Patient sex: M
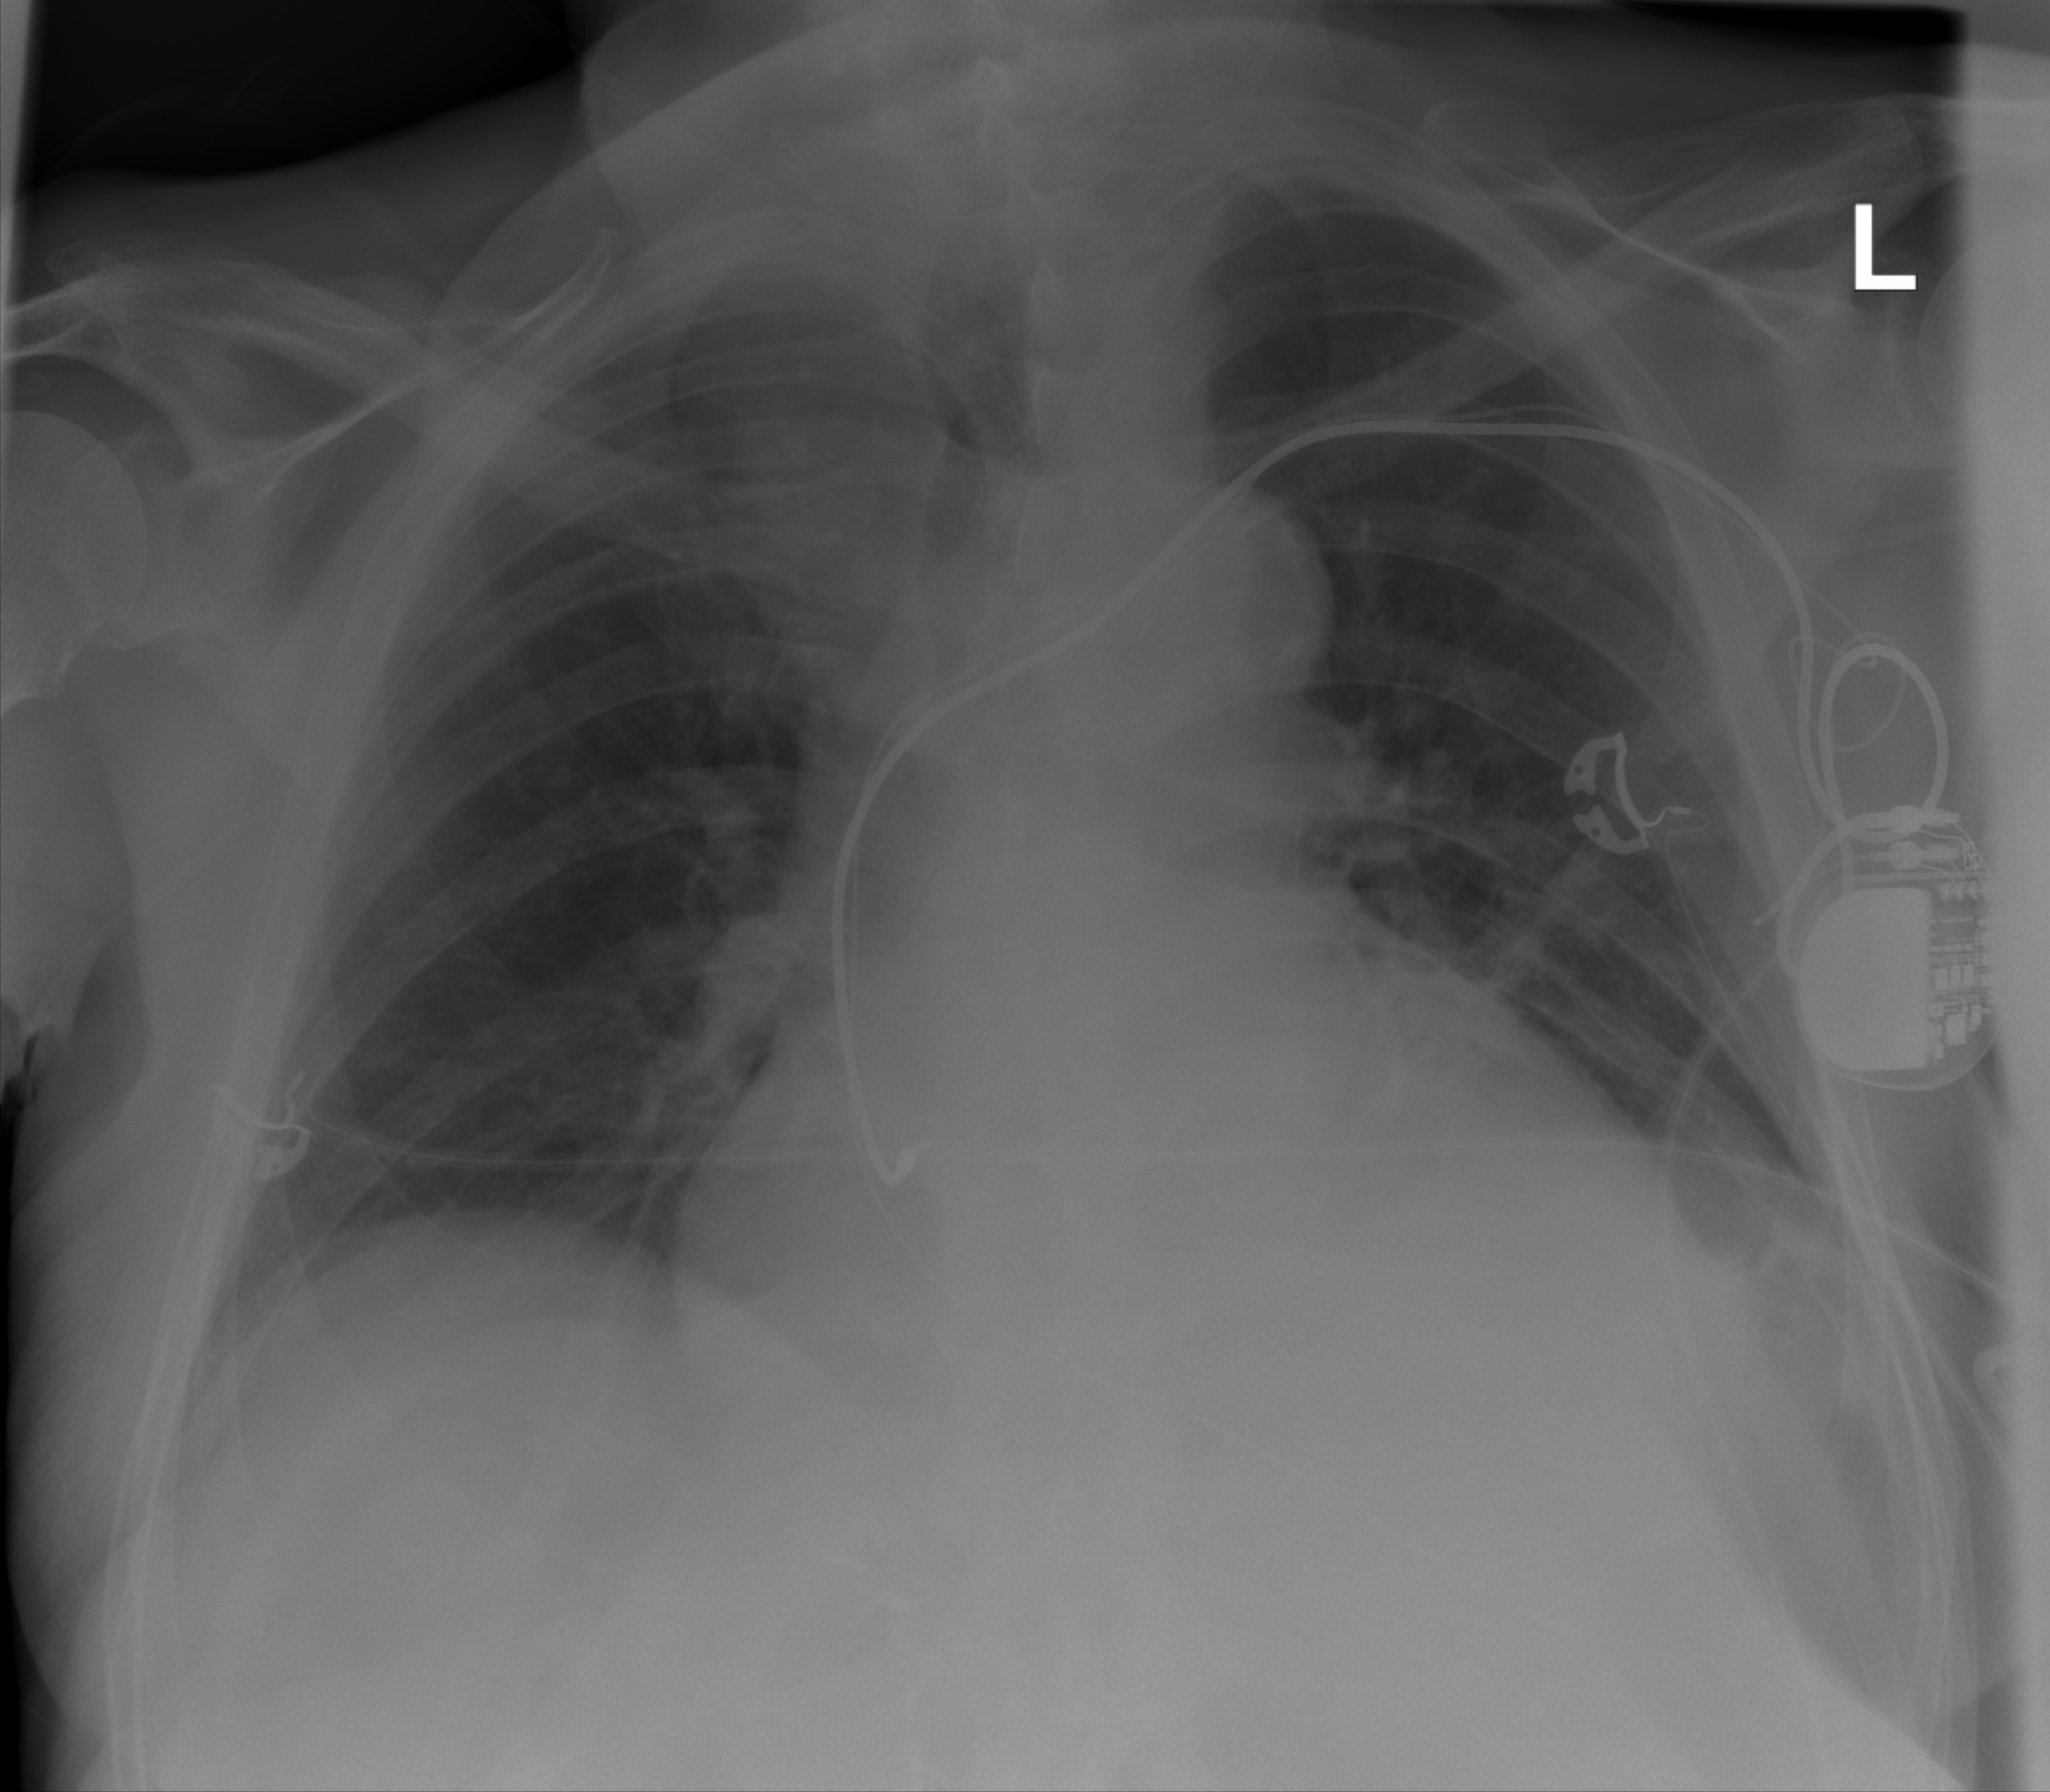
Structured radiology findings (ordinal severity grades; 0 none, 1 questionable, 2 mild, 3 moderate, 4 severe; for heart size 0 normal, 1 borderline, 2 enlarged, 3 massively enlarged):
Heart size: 3
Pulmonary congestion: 0
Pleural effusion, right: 0
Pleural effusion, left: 2
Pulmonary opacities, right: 0
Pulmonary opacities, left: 0
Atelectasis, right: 0
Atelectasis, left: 2